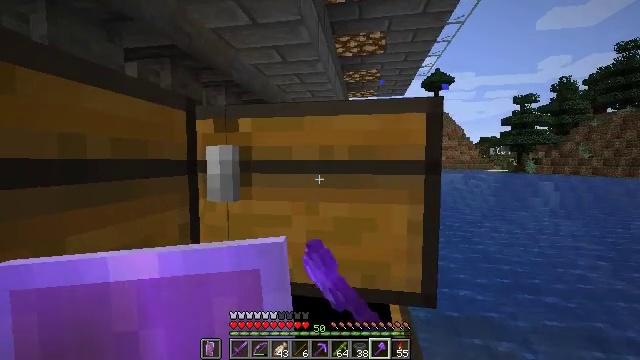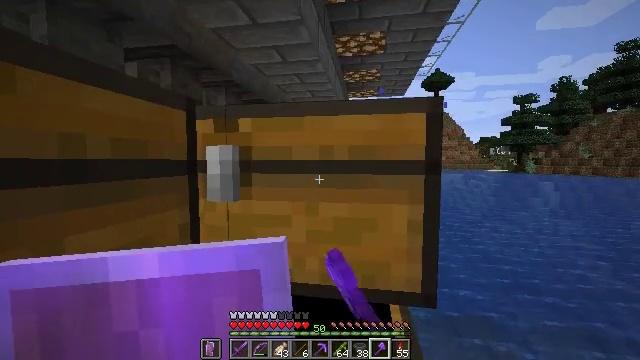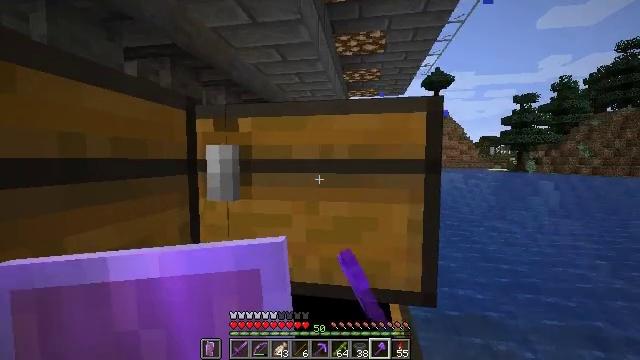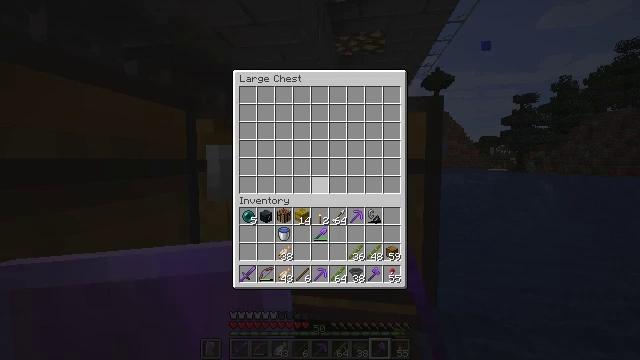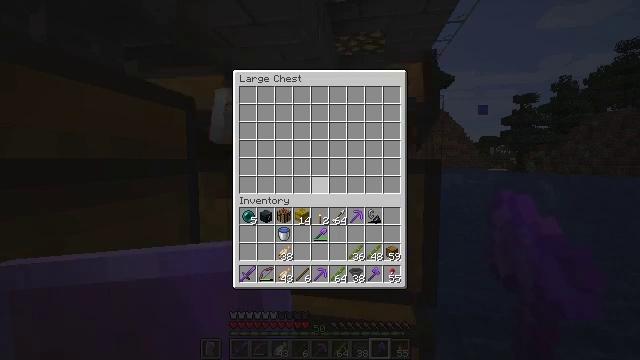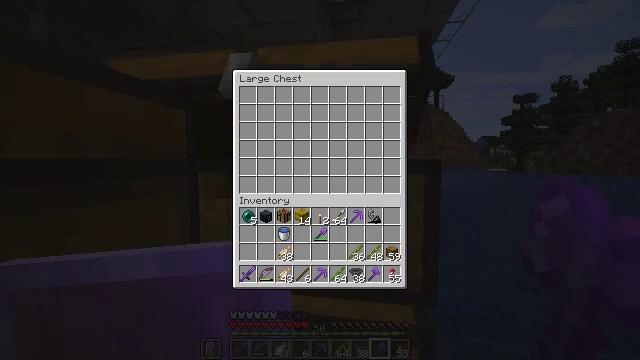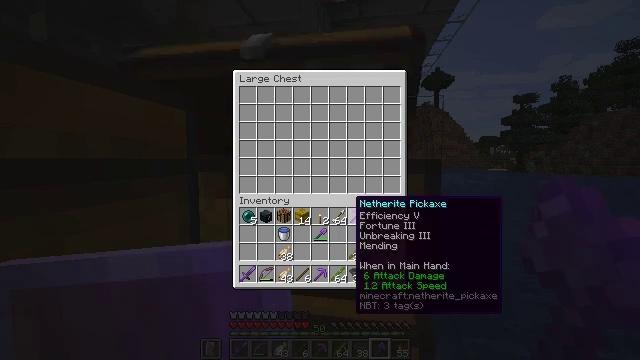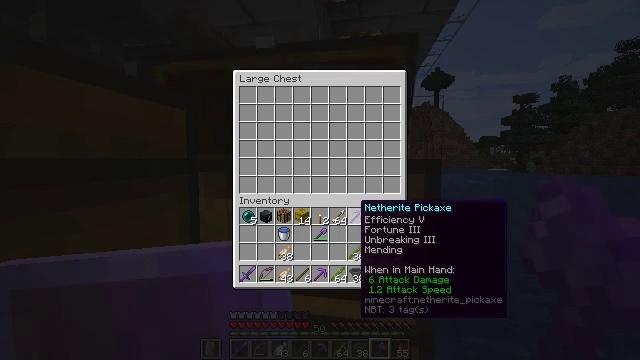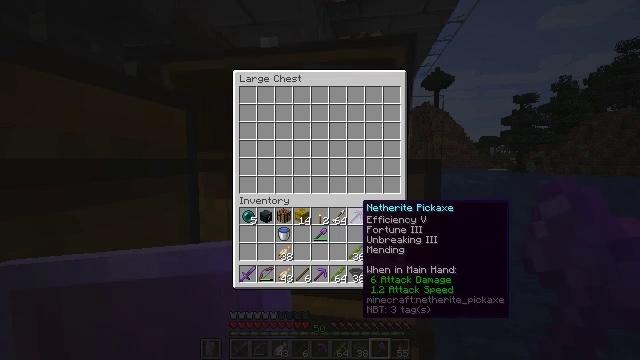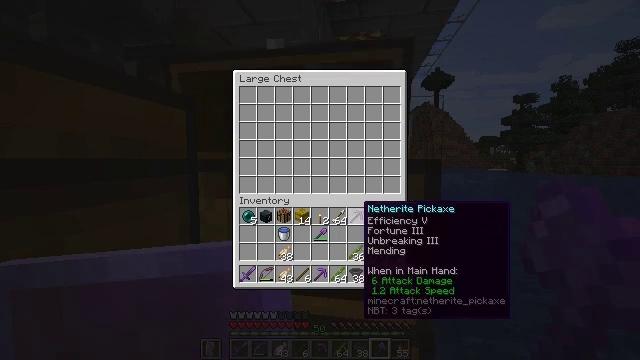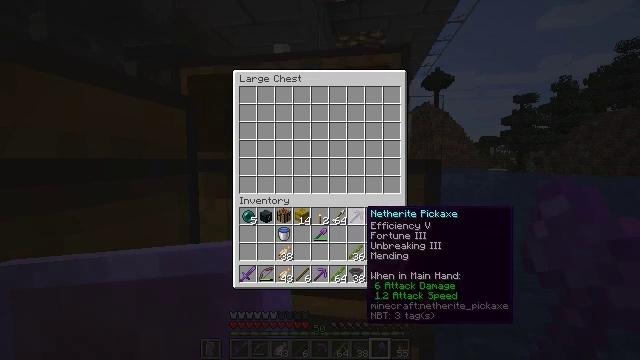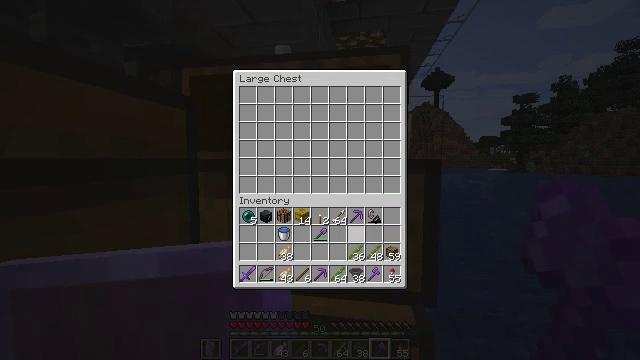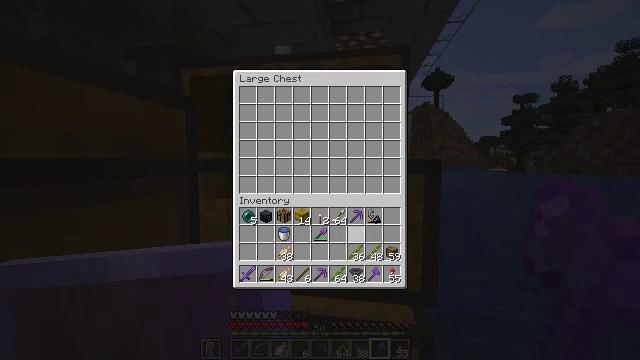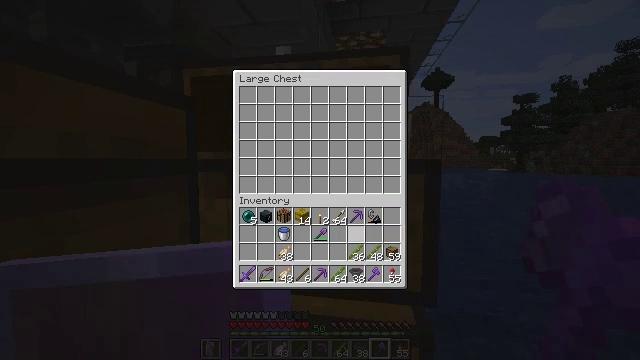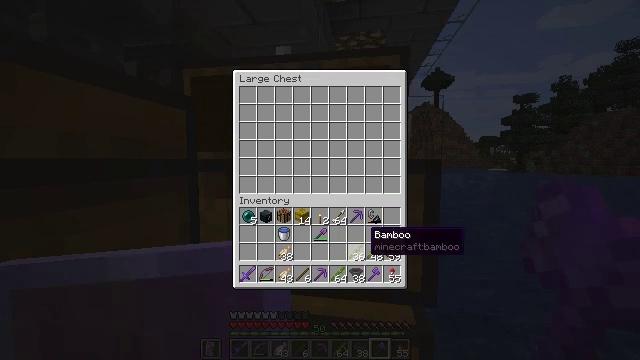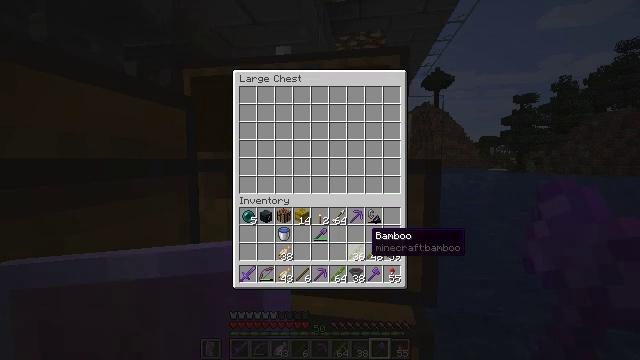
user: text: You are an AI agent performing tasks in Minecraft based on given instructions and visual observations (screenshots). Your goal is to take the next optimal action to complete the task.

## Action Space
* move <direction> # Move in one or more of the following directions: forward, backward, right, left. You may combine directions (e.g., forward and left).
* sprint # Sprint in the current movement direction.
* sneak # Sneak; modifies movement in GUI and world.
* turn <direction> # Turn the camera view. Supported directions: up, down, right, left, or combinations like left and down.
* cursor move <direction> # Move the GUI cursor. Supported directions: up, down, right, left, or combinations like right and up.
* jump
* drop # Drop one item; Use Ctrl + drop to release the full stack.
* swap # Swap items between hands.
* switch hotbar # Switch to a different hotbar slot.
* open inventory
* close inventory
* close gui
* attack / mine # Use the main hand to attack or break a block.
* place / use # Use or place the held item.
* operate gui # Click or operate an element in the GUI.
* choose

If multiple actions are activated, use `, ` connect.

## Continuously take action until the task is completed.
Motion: motion action
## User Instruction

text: Retrieve the torch.
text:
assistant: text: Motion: no_op
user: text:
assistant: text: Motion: no_op
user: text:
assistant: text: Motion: no_op
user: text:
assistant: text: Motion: no_op
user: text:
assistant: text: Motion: turn right and down
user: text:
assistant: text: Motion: turn right and down
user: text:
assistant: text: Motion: no_op
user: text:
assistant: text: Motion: no_op
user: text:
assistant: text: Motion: no_op
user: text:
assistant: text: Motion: no_op
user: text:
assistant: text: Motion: turn down
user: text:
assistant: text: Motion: turn down
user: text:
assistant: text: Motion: no_op
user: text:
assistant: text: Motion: no_op
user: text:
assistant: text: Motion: no_op
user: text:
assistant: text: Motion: no_op
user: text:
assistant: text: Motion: no_op
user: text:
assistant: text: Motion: no_op
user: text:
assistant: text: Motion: no_op
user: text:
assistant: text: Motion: no_op
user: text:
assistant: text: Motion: no_op
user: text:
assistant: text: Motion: no_op
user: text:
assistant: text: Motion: no_op
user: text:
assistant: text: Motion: attack / mine
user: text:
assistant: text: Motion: attack / mine
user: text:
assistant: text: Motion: attack / mine
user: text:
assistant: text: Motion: no_op
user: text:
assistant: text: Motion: sneak
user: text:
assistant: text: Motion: sneak
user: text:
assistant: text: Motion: sneak